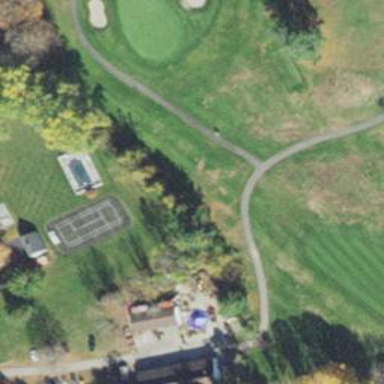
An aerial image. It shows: Pathway for golfing.